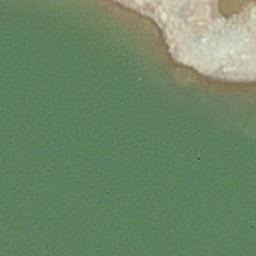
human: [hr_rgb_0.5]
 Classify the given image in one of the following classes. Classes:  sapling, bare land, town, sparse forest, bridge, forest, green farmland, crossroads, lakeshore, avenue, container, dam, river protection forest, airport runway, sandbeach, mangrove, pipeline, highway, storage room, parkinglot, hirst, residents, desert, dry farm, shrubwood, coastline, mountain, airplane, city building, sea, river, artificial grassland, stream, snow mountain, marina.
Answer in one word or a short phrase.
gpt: hirst